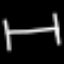
Label: bed